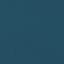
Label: SeaLake